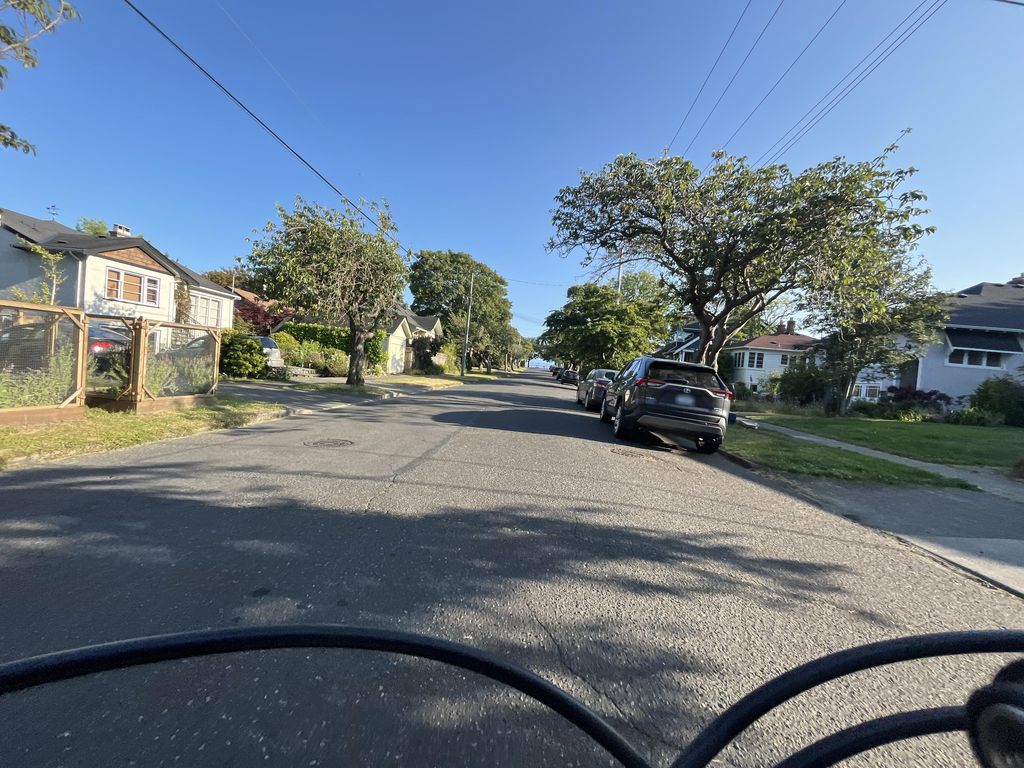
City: victoria